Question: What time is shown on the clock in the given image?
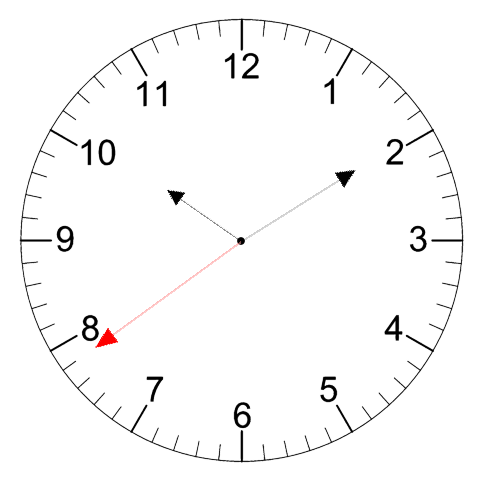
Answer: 10:09:39